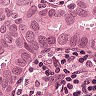
Metastatic tissue present: yes